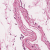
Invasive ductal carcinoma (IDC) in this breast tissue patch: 0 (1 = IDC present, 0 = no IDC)